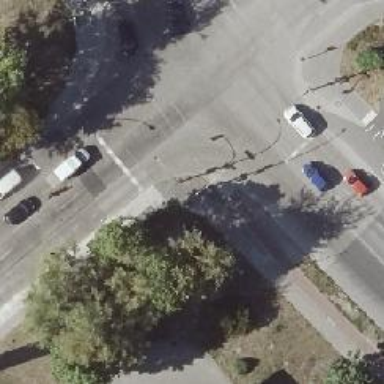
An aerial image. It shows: Cycleway with asphalt surface. There is crossing with traffic signals for cyclists.